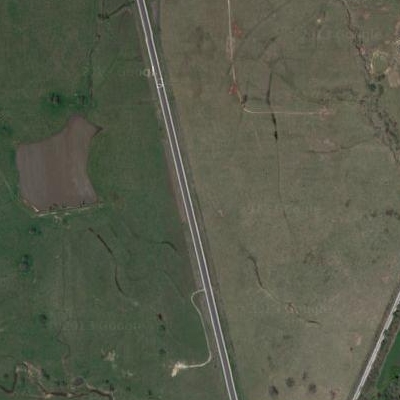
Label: Grass